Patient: sex M, age 48
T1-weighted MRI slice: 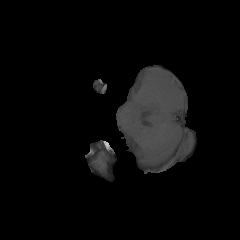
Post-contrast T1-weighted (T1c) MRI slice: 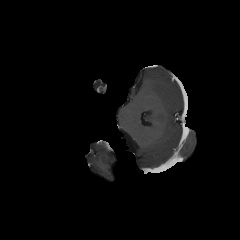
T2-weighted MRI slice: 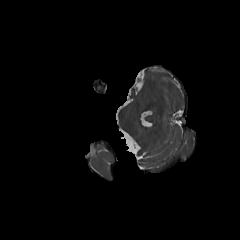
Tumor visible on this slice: no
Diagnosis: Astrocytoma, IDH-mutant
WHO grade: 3